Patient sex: F
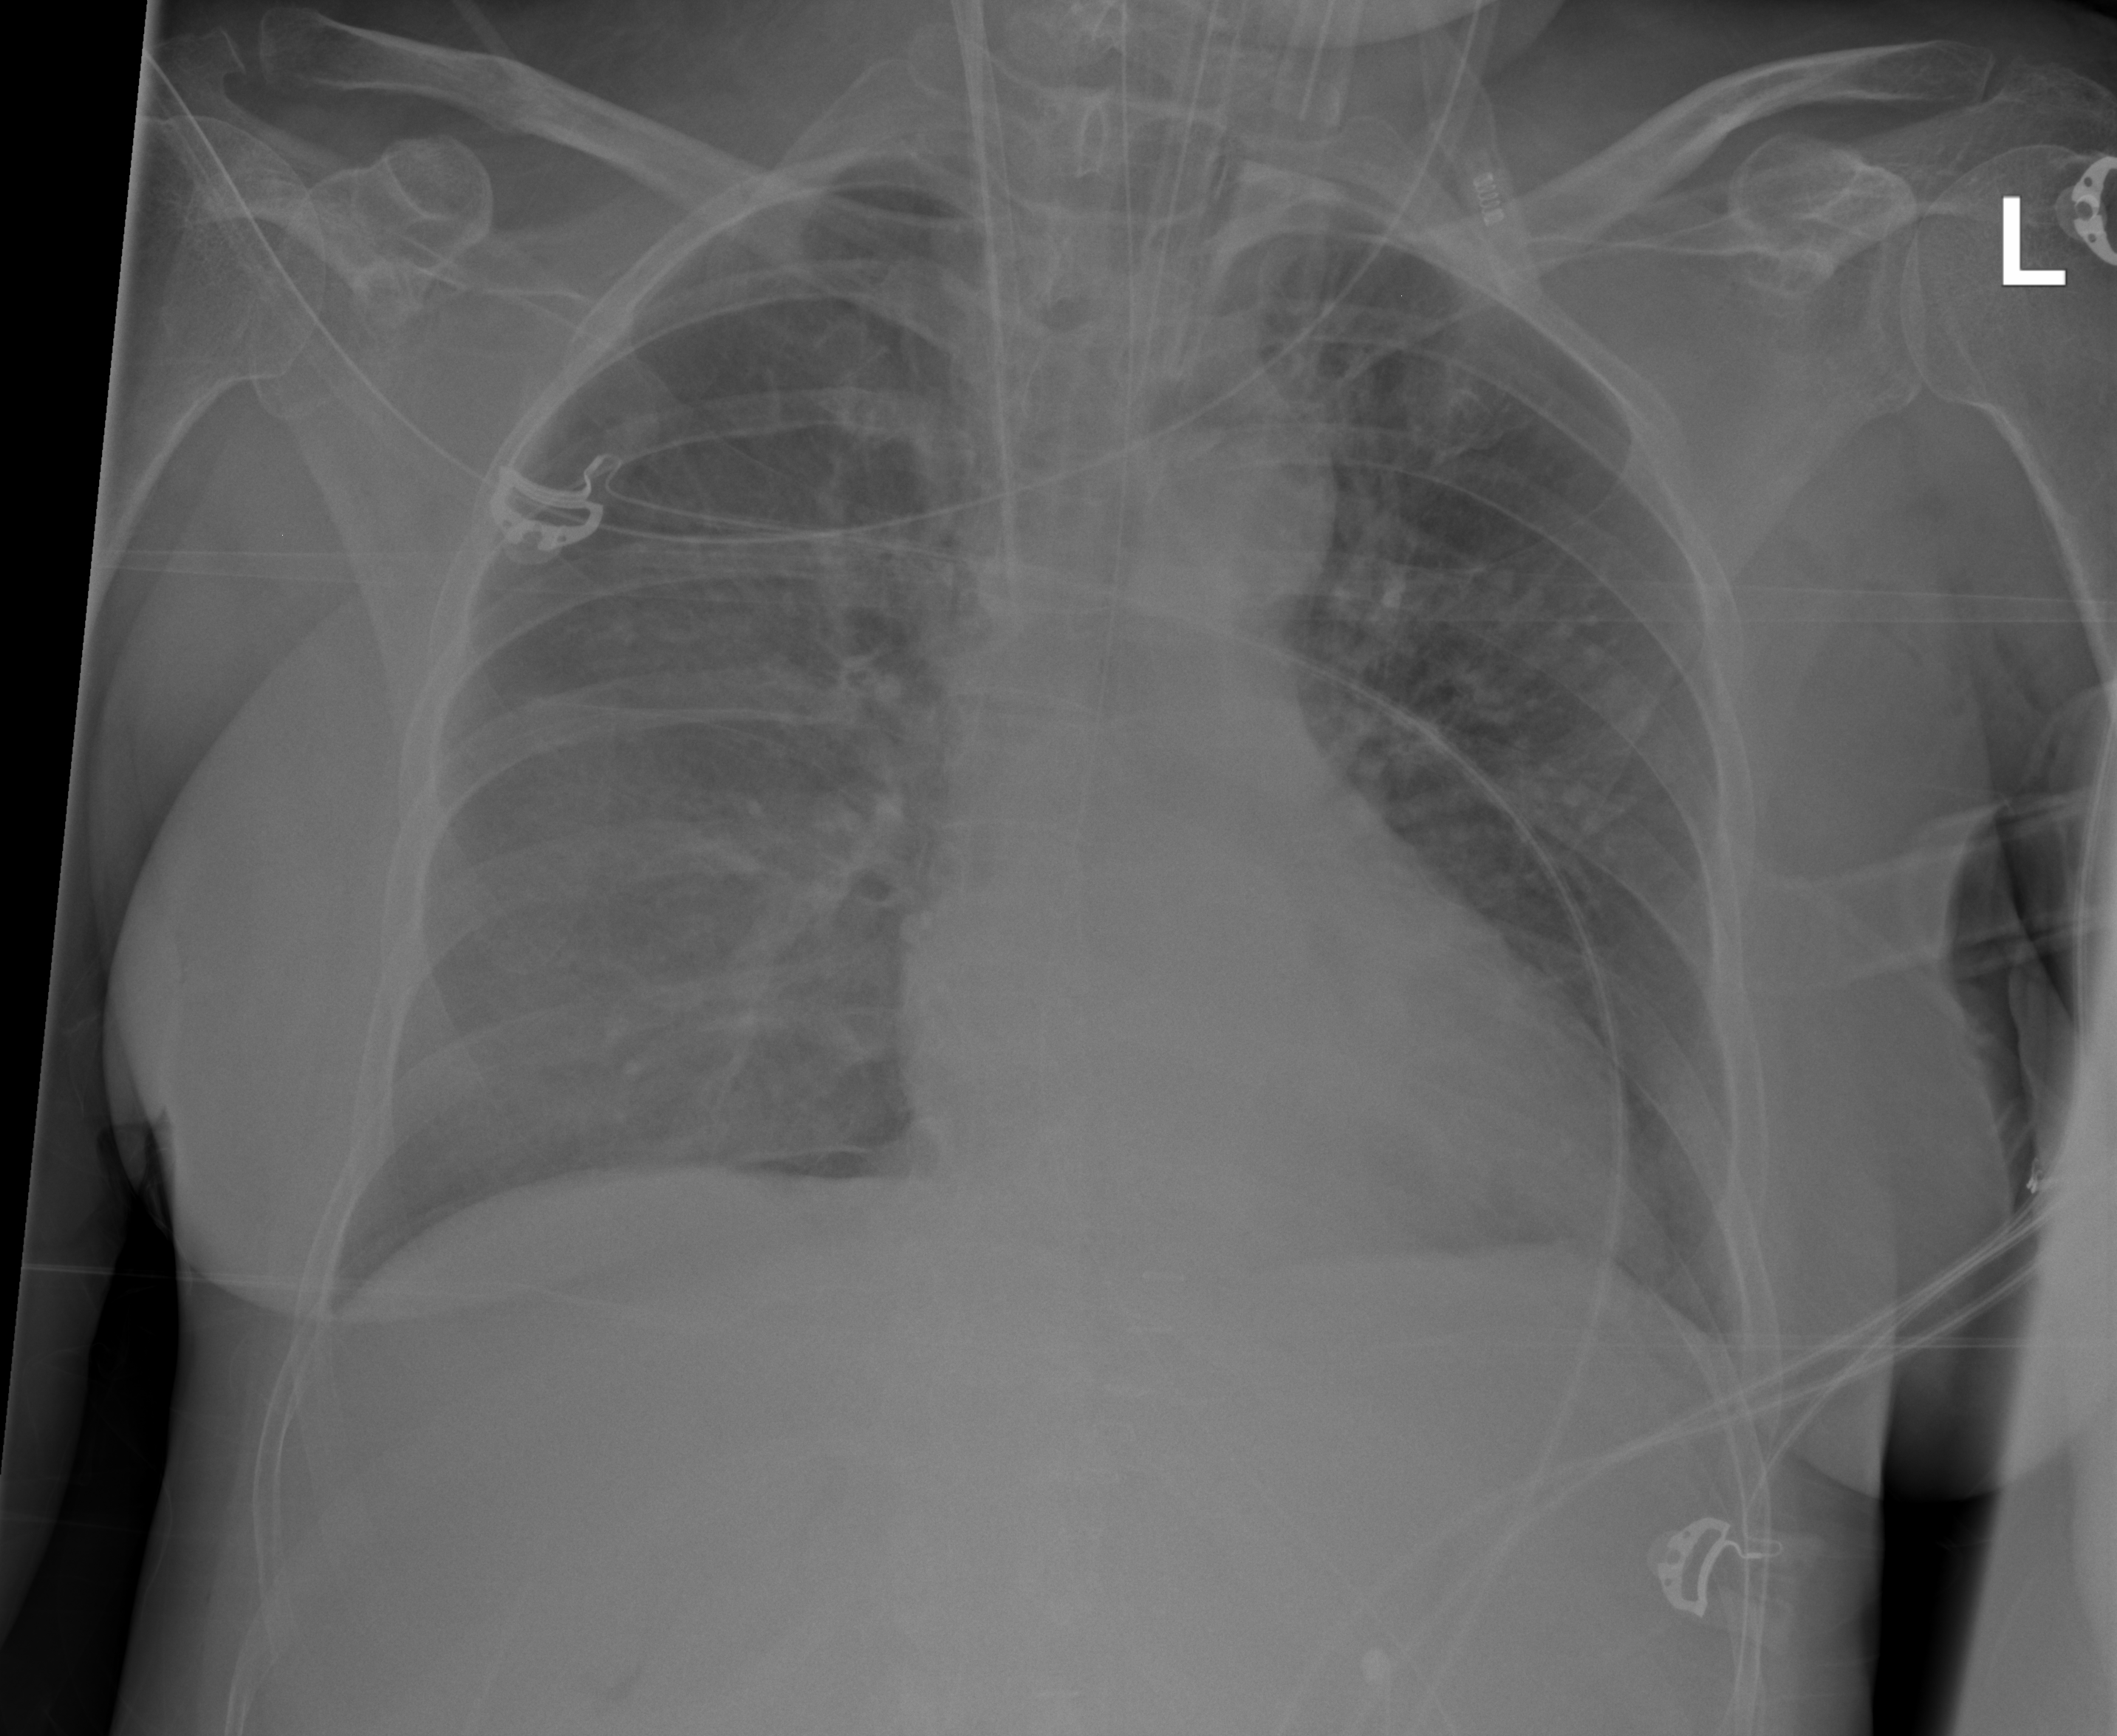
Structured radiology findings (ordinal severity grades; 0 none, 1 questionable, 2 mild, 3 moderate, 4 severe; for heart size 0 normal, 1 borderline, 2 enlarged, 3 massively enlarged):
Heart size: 0
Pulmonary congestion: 2
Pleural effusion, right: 0
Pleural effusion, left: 0
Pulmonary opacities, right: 0
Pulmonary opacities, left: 0
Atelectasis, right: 2
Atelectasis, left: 0